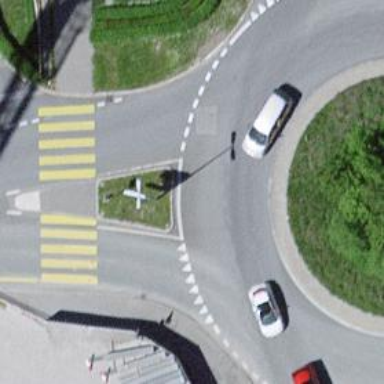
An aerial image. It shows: Primary highway with asphalt surface leading to roundabout.